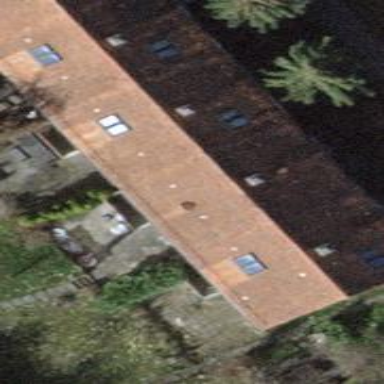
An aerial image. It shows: Beige house with gabled roof covered in orange-red roof tiles. The roof is oriented across the building.